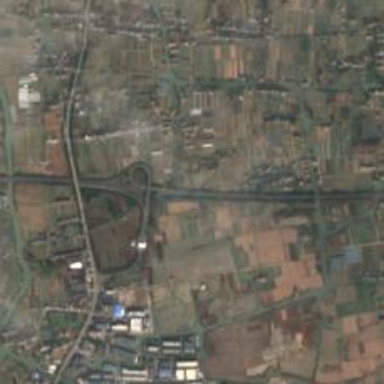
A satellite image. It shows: Motorway junction.